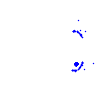
Particle: electron